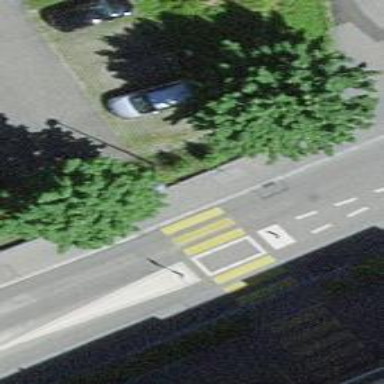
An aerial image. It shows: Uncontrolled footway crossing with markings.